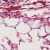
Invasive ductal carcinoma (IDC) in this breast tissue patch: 0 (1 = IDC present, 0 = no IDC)